Current action and preconditions to check: trajectory_clear

Your task: For each precondition in the list above, predict whether it will hold at this action.

Consider the current scene as observed from the mobile robot's camera, and analyze the predicted future states of all dynamic agents (e.g., people, animals, vehicles, or any moving entities) within the NEXT SECOND.

IMPORTANT: Only answer "very likely" if you are absolutely certain—based on strong, clear evidence—that a dynamic agent will violate the precondition in the predicted future state. Do NOT answer "very likely" for unlikely, ambiguous, or low-probability risks.

Ask yourself for each precondition: Is there a high probability, with clear and convincing evidence, that the predicted future states of any dynamic agent will interfere with the predicted future state of the currently executing action within the NEXT SECOND, causing that precondition to fail?

Assess the risk level based on these predictions. Use "likely" or "very likely" if motions create a clear risk of interference.

Use "neutral" or "improbable" if agents are nearby but their predicted paths are clearly diverging or non-conflicting.

Failure Risk Categories: "very improbable", "improbable", "neutral", "likely", "very likely"

Answer Format: Output ONLY the probability_of_failure value from these categories: "very improbable", "improbable", "neutral", "likely", "very likely"

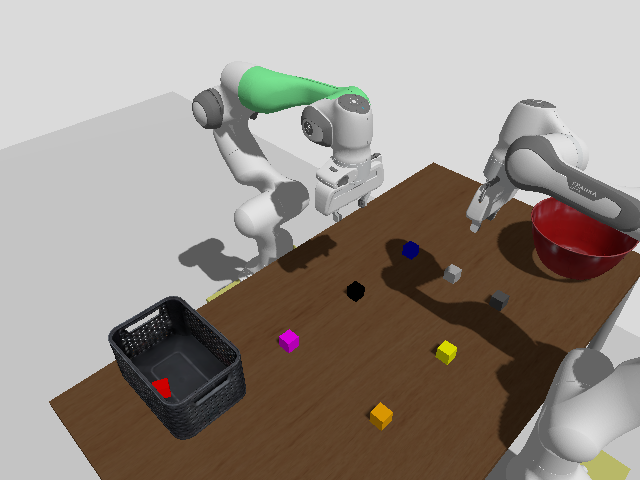

Answer: improbable